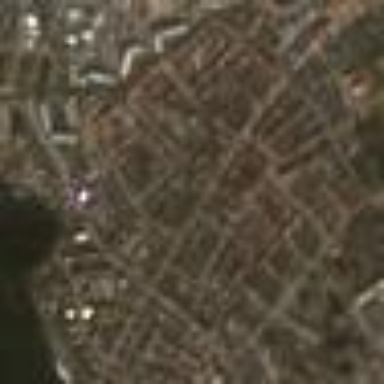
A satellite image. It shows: Residential area.